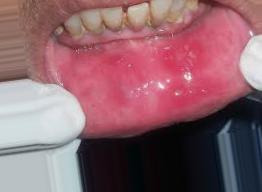
Condition: Mouth Ulcer